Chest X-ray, AP view. Patient: 57 years old, sex F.
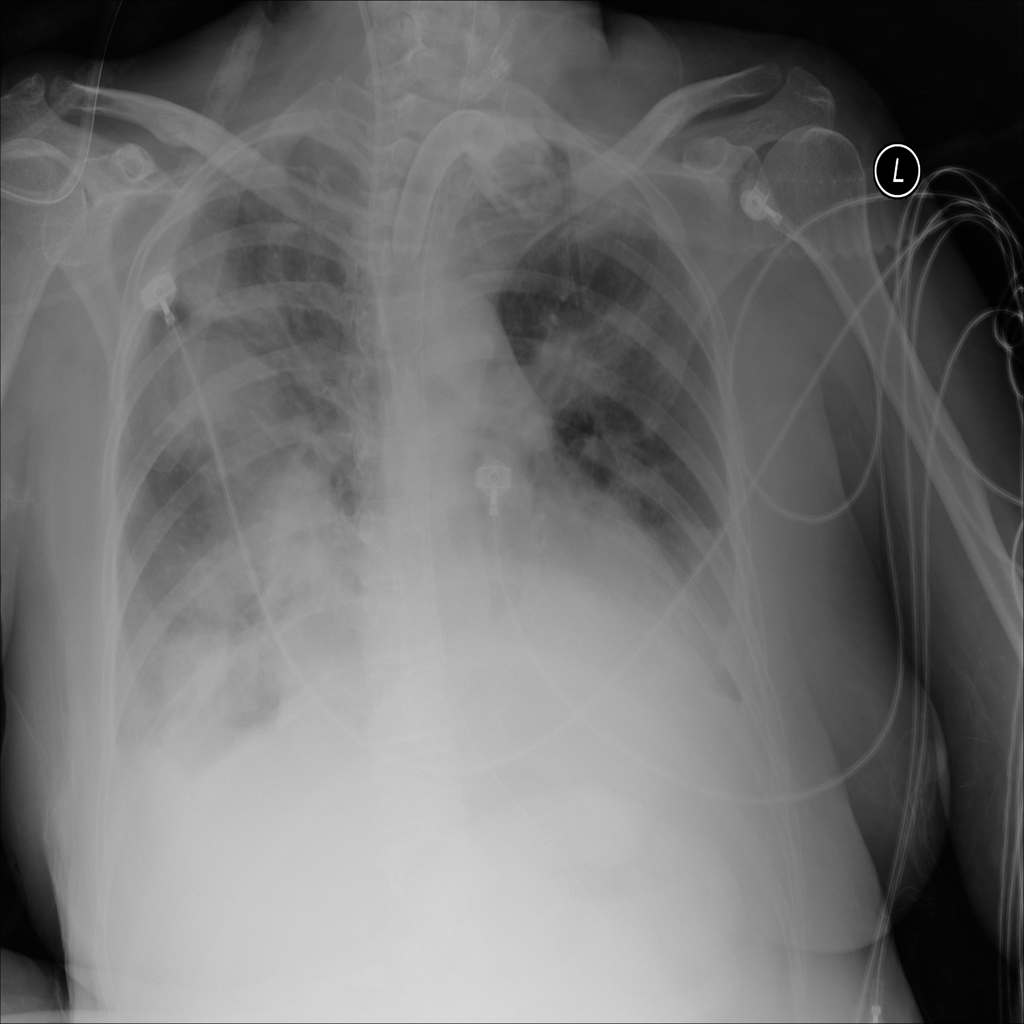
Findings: No Finding